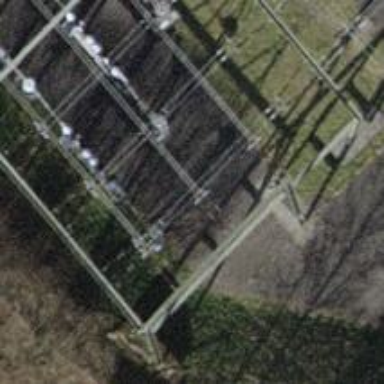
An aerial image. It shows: Insulator used in power systems.